Question: Someone was kind enough to do a Czech translation for our website, but the special characters come out as questions marks, example:

This is the text meant to be showing in the black bar:
> Internet Explorer a Safari by mili podporovat Ogg Vorbis audio. Dejme jim to na vidomi!
The page is HTML5, and here is the header:
'''
<!DOCTYPE html>
<html lang="cs">
<head>
<meta charset="UTF-8" />
<link rel="stylesheet" href="default.css" />
<meta name="description" content="HTML5 audio is a bit of a mess. It would be easiest if Internet Explorer and Safari supported the high quality Ogg Vorbis format which would be free for everyone to use." />
<link href="http://www.wewantogg.com" rel="canonical" />
<title>Ogg Vorbis Support for Internet Explorer and Safari</title>
<link href='http://fonts.googleapis.com/css?family=Quattrocento+Sans' rel='stylesheet' type='text/css'>
<link rel="shortcut icon" href="favicon.ico" />
</head>
<body>
'''
We are using a google web font, but I tried changing it to Arial but no luck, still lots of question marks. I was under the assumption the UTF-8 should allow me to use special chars?
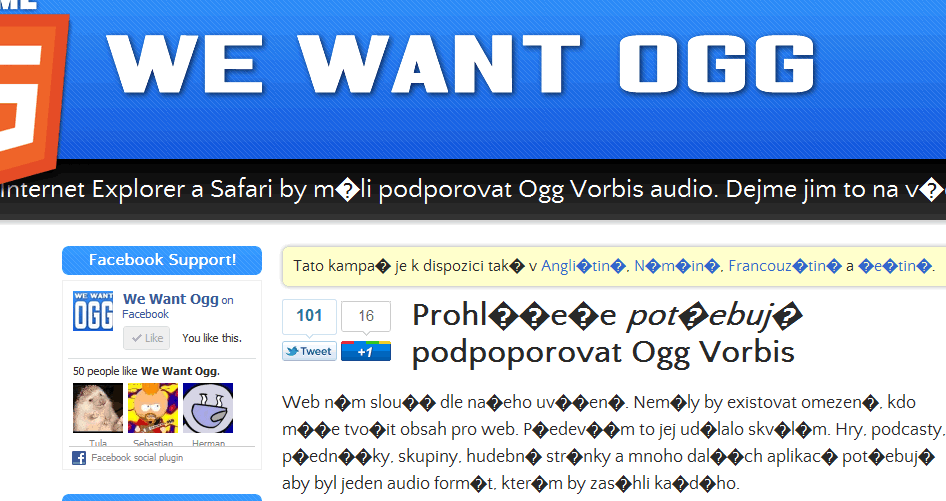
Answer: You could try
'<meta charset="ISO-8859-1" />'